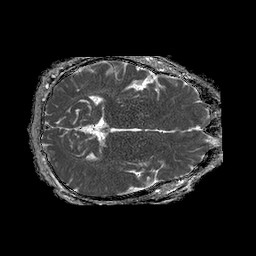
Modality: ADC
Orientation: axial
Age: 48
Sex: male
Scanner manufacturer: philips
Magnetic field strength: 1.5 T
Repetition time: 4.6 s
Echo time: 0.08941 s